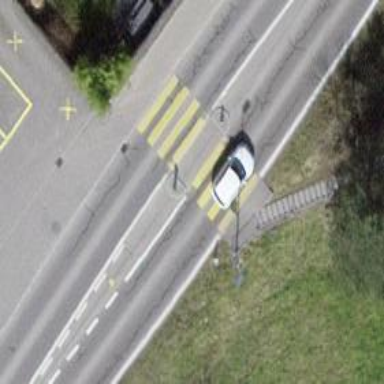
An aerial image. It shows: Marked zebra crossing on the road.